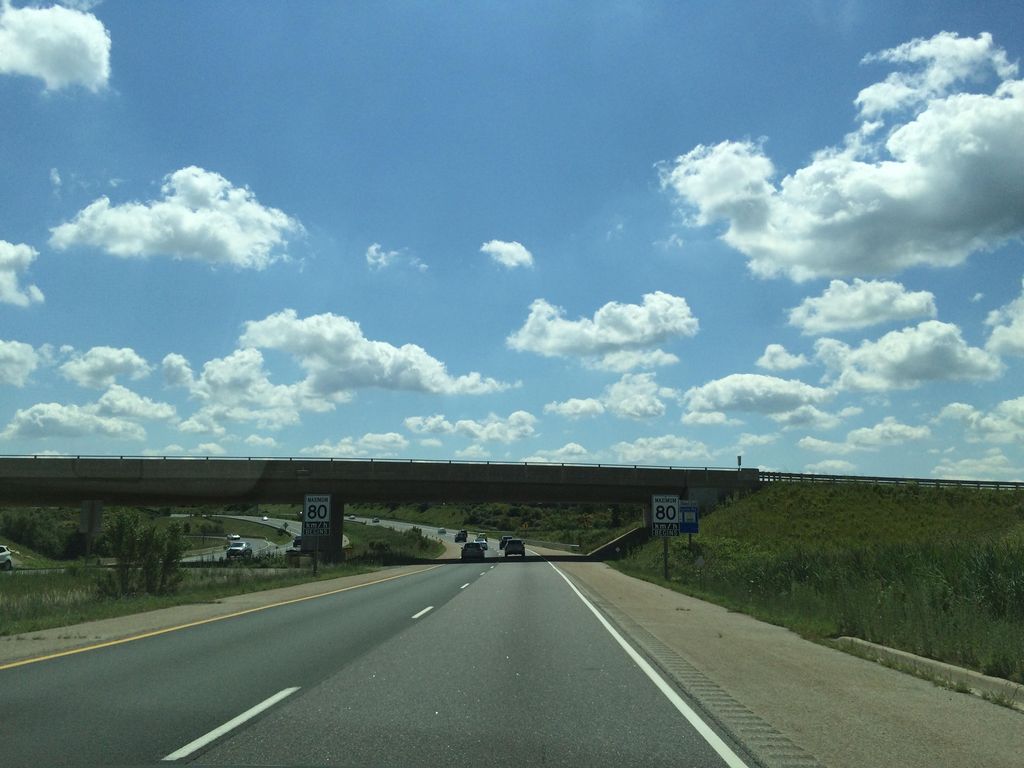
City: hamilton